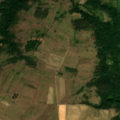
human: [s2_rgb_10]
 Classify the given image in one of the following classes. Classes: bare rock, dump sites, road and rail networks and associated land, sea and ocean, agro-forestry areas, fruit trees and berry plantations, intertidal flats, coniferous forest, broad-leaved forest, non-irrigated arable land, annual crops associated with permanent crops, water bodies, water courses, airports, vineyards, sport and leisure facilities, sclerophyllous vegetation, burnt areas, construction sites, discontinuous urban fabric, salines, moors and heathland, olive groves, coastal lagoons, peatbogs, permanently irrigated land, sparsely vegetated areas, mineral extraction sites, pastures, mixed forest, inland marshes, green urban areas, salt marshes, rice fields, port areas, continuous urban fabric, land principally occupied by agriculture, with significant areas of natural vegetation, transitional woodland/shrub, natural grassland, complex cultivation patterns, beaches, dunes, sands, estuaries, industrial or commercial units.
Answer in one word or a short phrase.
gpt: pastures, complex cultivation patterns, land principally occupied by agriculture, with significant areas of natural vegetation, broad-leaved forest, transitional woodland/shrub, water courses